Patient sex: M
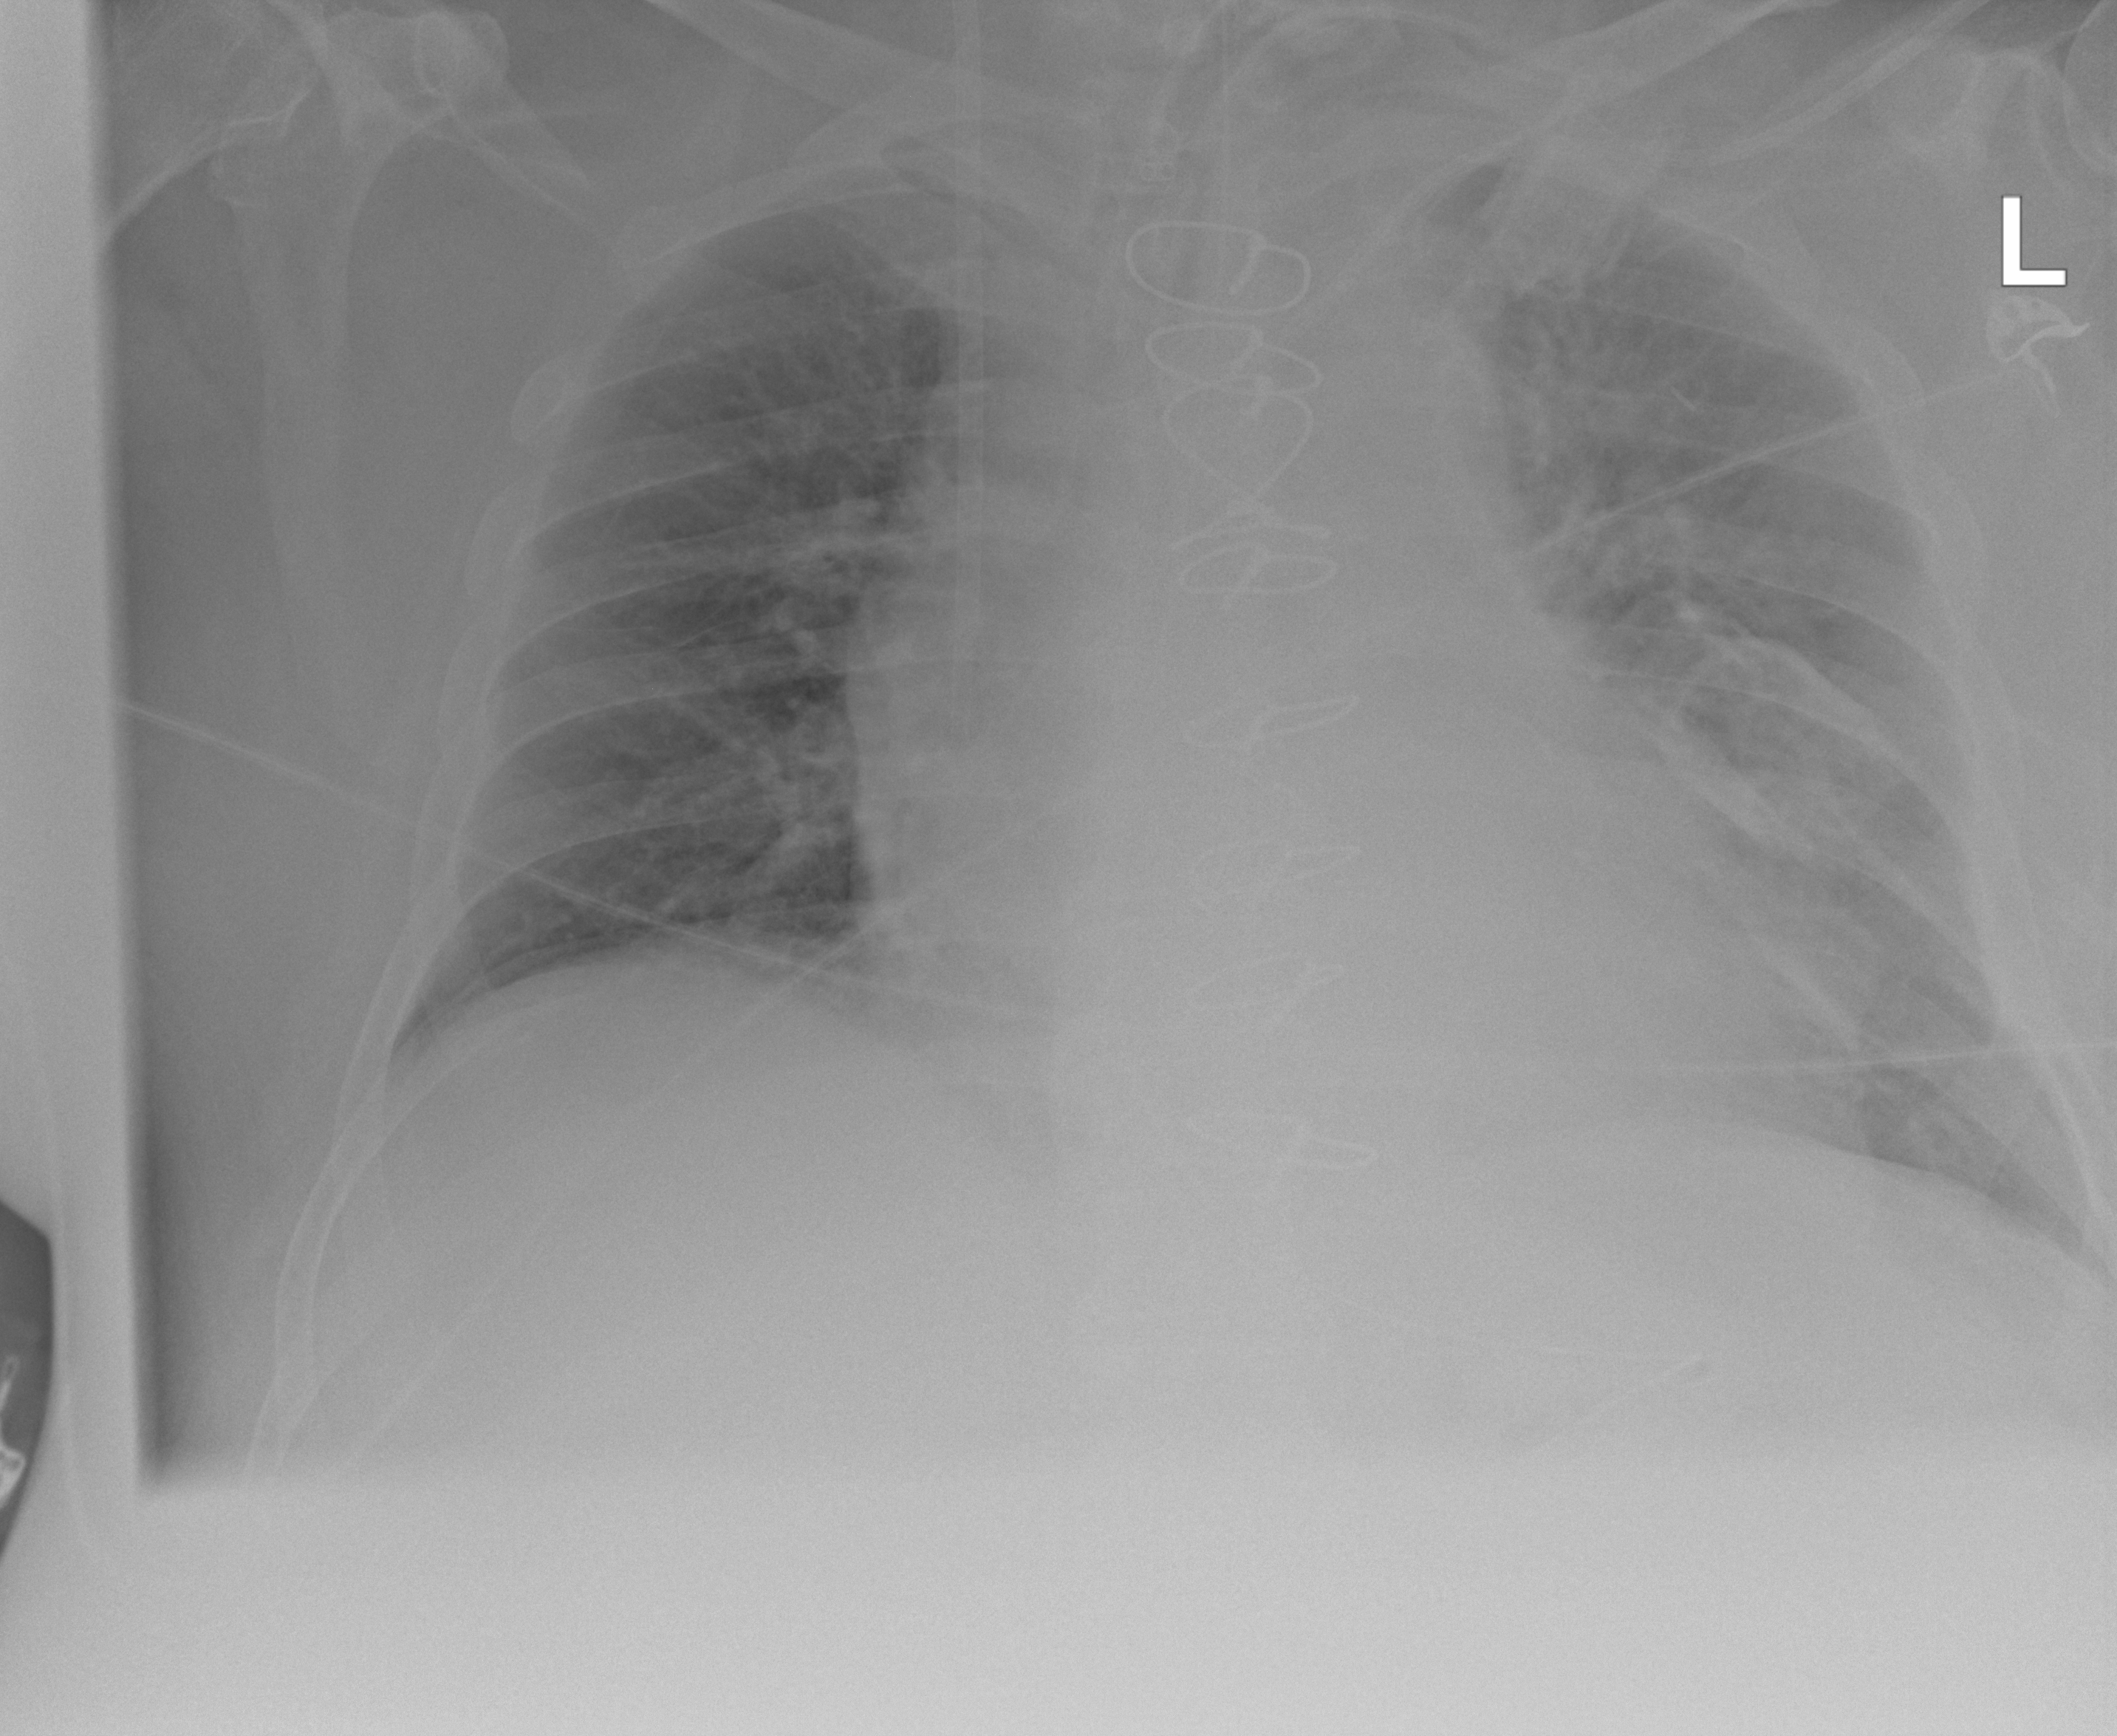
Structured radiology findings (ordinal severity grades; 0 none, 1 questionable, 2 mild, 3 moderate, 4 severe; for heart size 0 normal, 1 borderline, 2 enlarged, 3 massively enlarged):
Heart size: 2
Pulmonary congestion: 0
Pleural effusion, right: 0
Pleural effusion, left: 2
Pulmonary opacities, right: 0
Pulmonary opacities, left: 0
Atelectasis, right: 2
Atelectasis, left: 2